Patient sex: F
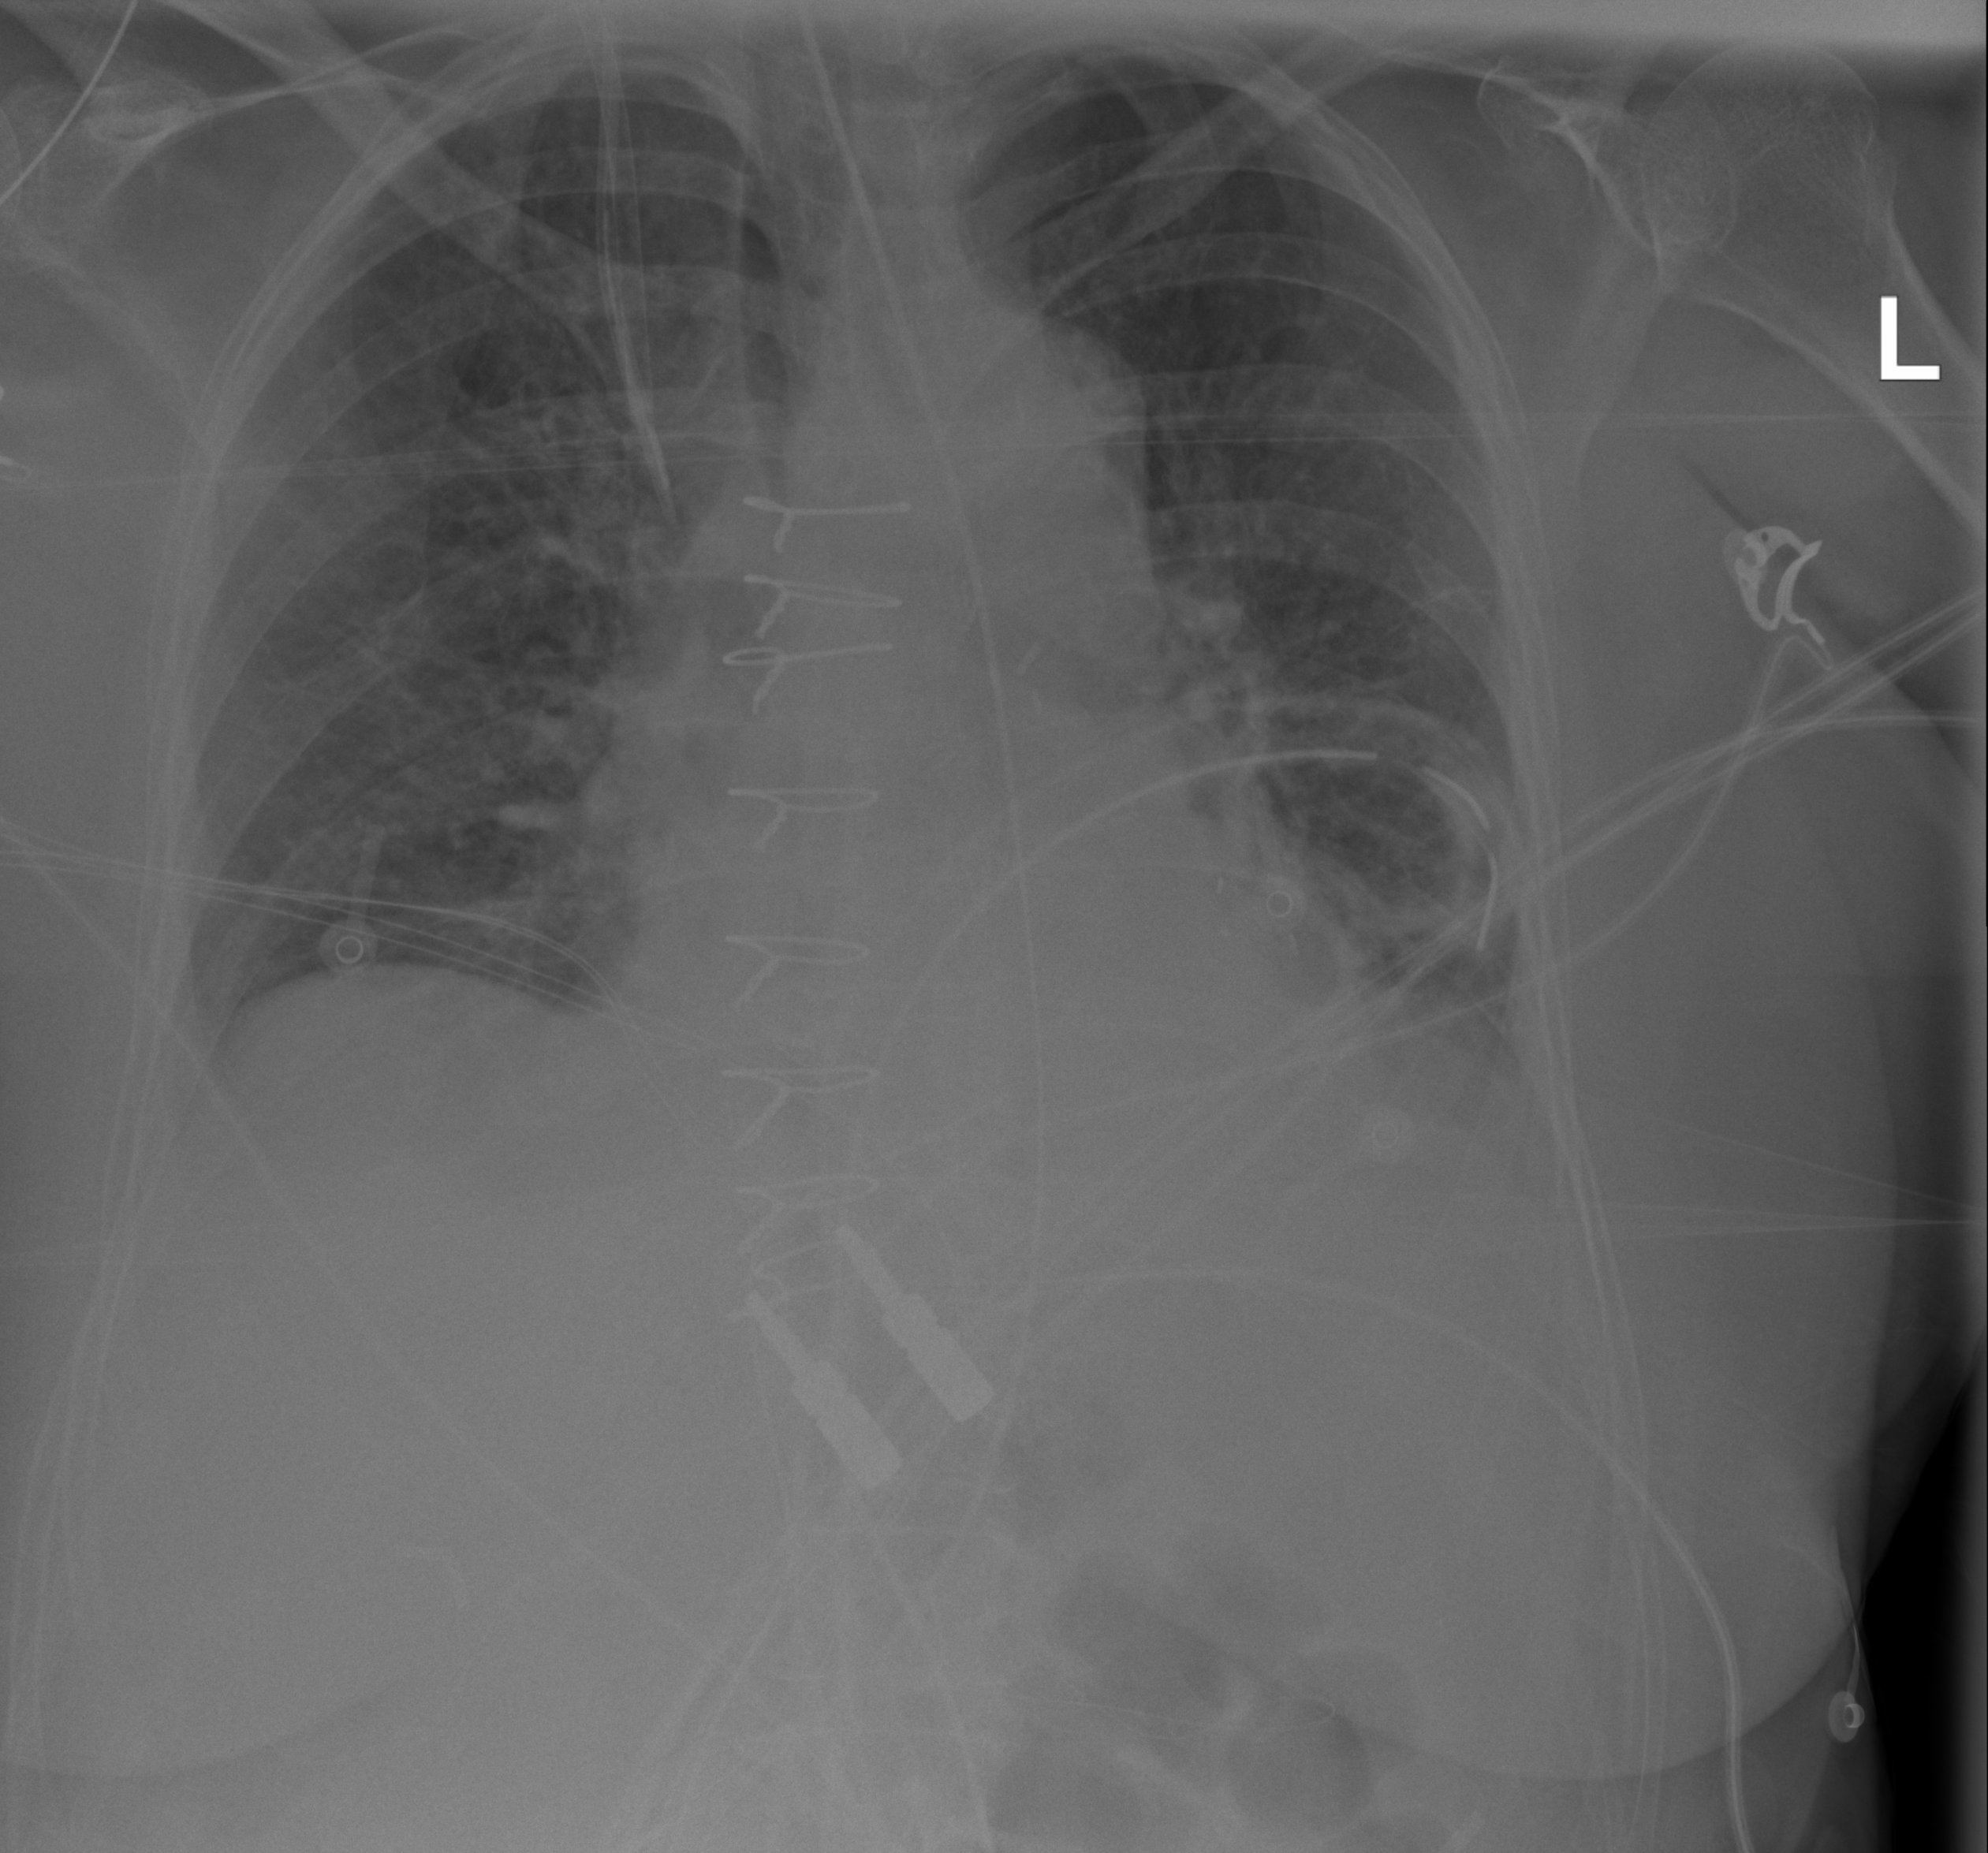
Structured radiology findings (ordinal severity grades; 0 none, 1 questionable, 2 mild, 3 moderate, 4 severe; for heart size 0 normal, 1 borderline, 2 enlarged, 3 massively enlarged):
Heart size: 1
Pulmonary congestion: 3
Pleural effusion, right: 2
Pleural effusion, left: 2
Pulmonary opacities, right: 2
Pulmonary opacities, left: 2
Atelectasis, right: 2
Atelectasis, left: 2